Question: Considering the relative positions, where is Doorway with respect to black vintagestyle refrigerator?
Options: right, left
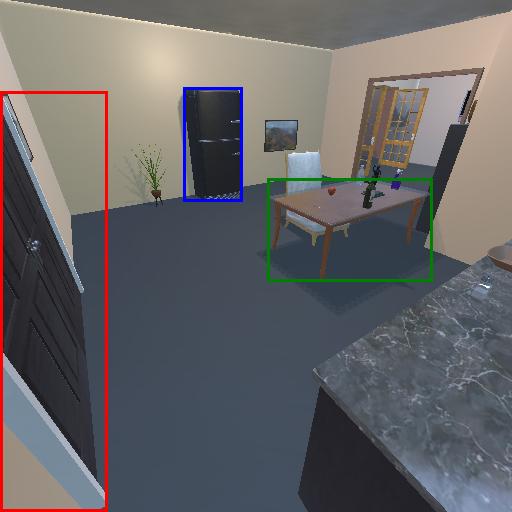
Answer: right